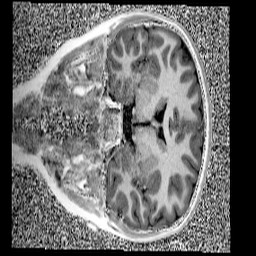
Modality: UNIT1
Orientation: coronal
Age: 9
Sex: female
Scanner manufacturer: siemens
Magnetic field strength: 3 T
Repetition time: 4 s
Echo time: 0.00299 s